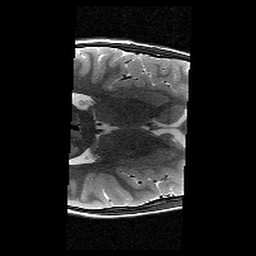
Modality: T2w
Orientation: axial
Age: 11
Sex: female
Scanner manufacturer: siemens
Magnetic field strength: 3 T
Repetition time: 9.23 s
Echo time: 0.067 s